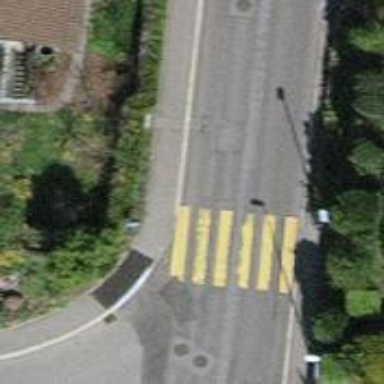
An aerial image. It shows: Zebra crossing on the road.